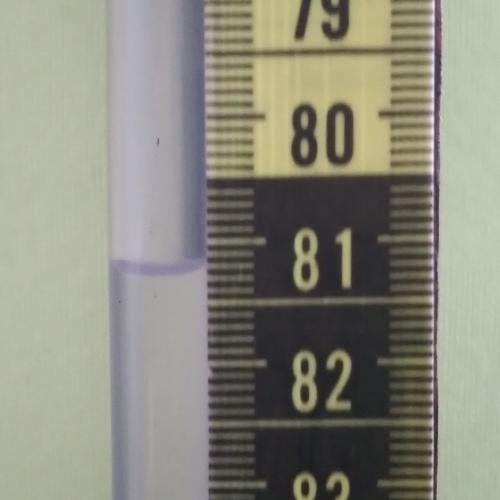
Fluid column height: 81.2 cm